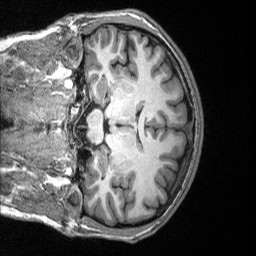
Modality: T1w
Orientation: coronal
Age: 22
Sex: male